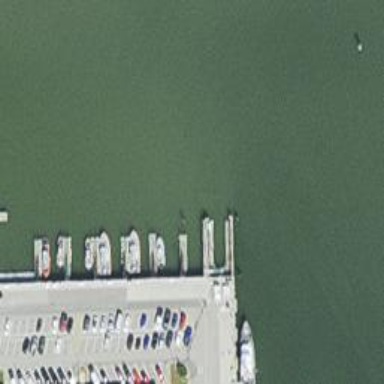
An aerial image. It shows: Pier designed with boat lift feature.